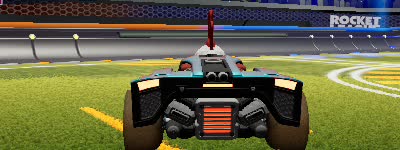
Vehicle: breakout